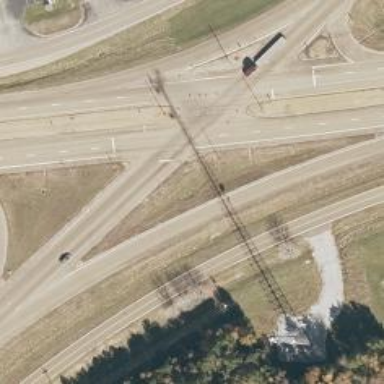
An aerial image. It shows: Primary link highway.